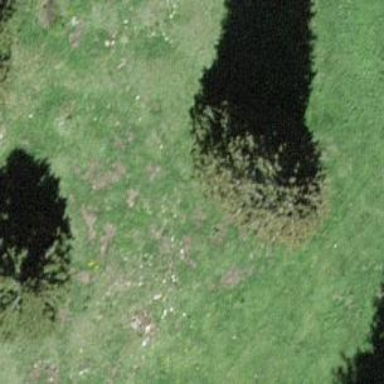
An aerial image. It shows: Needle-leaved tree in natural setting.